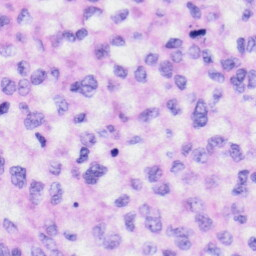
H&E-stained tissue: Liver